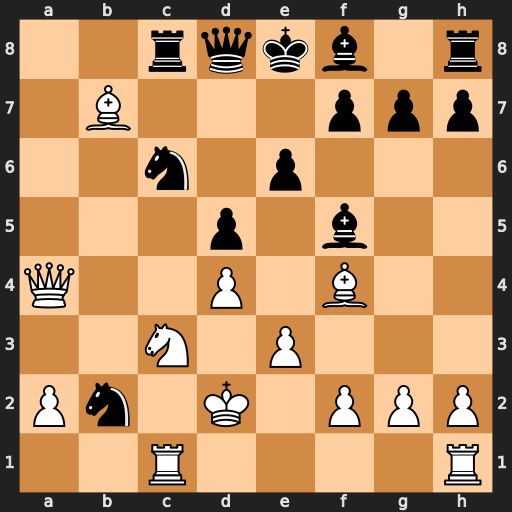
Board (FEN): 2rqkb1r/1B3ppp/2n1p3/3p1b2/Q2P1B2/2N1P3/Pn1K1PPP/2R4R
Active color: w
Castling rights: k
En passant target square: -
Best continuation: Bxc6+ Rxc6 Qxc6+